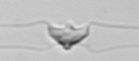
Label: Chaetoceros_didymus